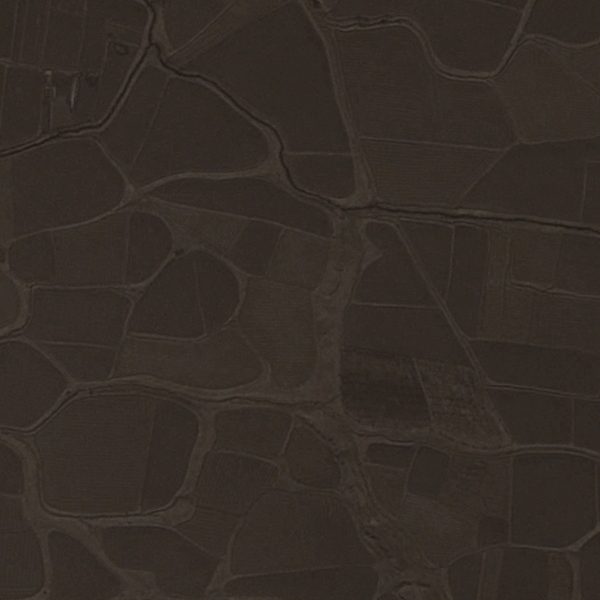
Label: Farmland